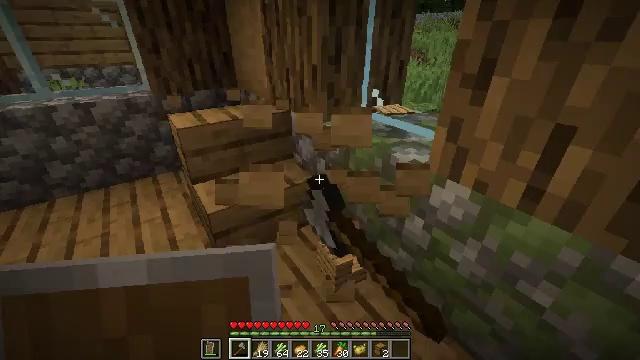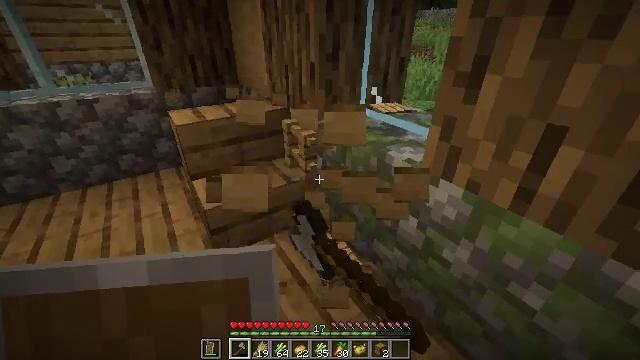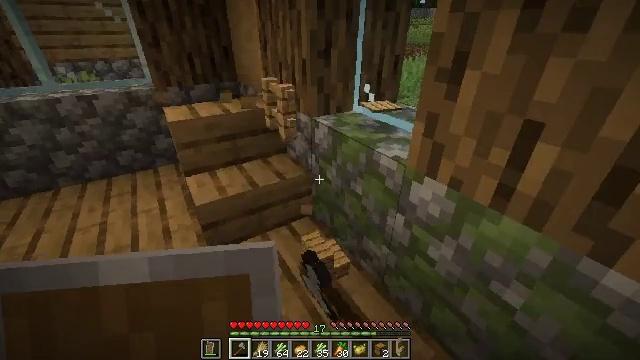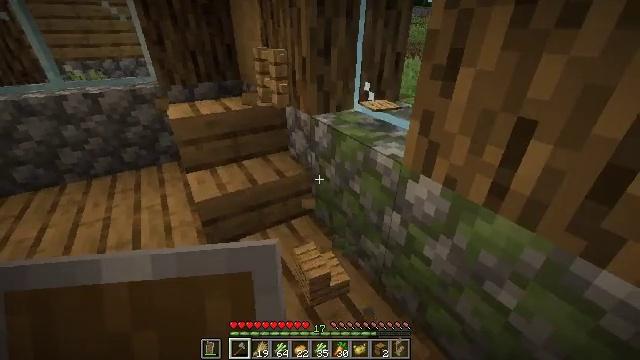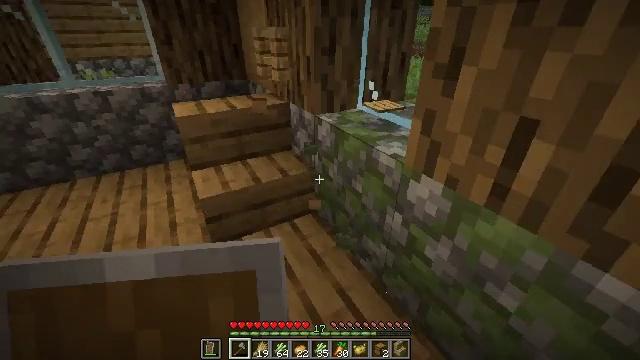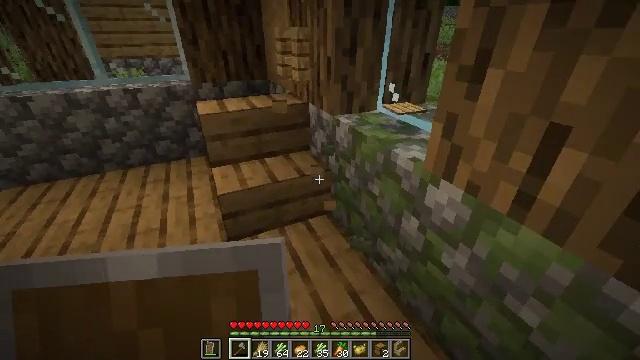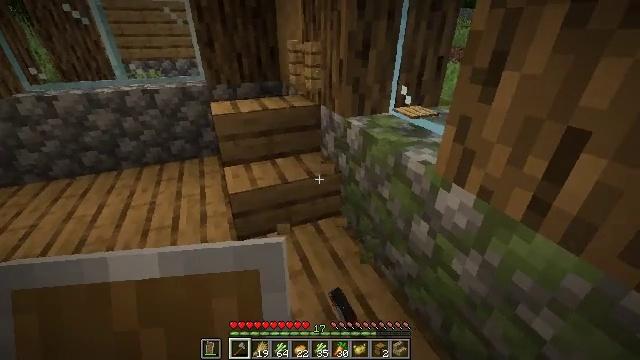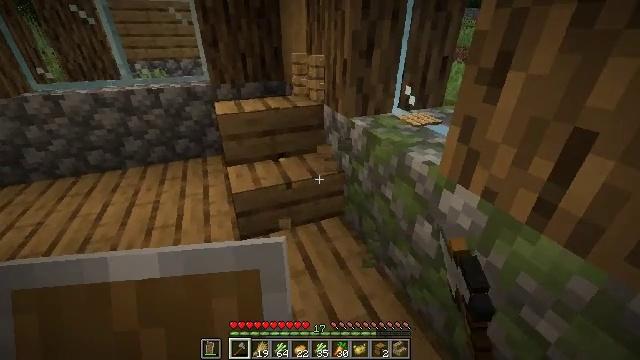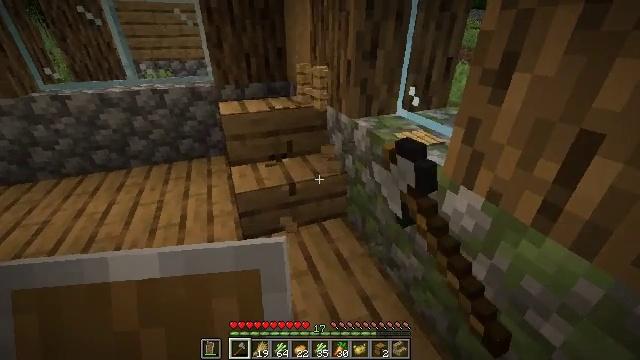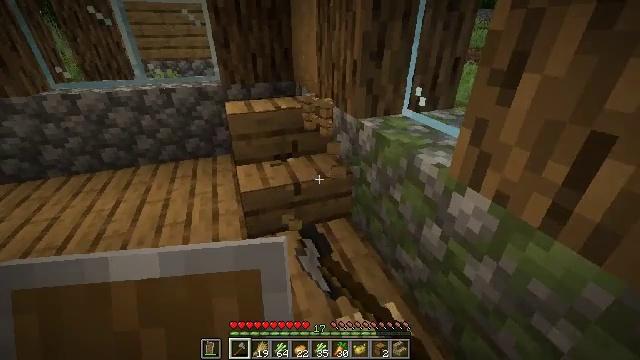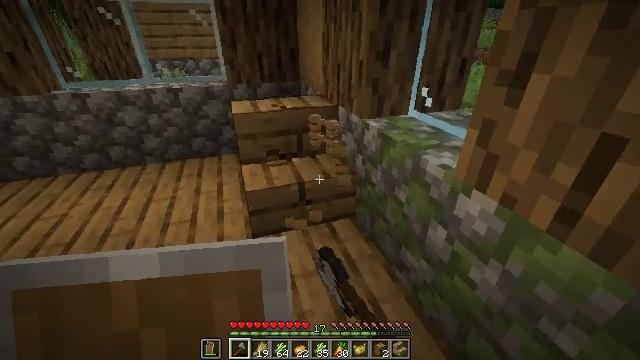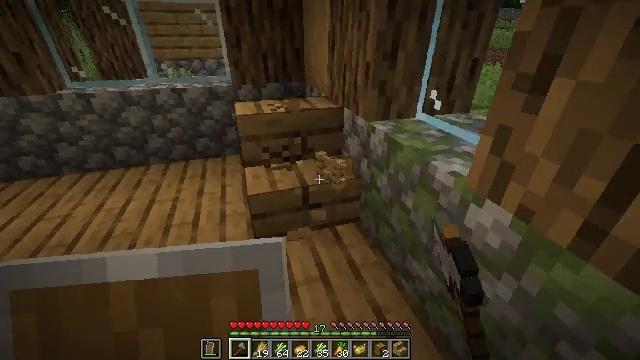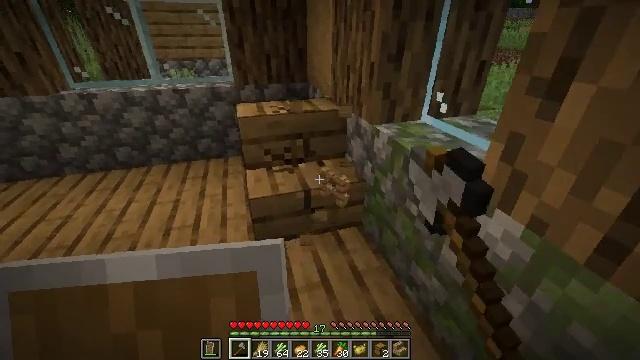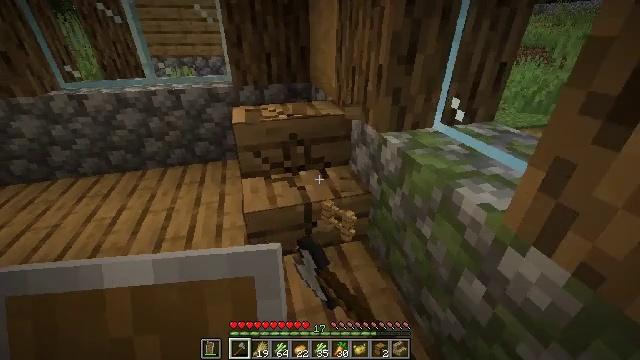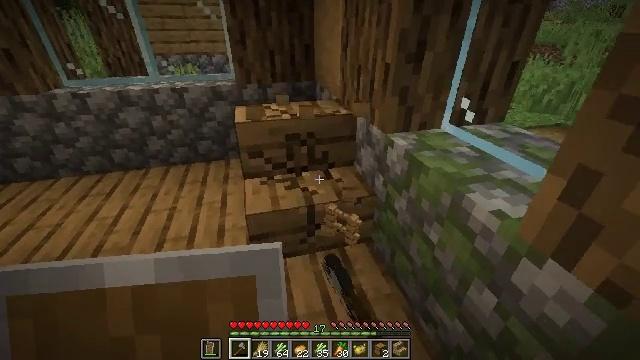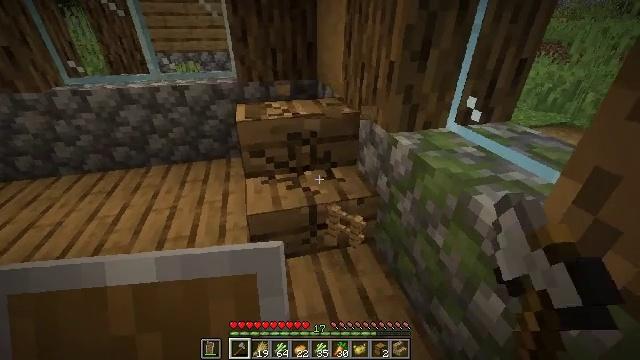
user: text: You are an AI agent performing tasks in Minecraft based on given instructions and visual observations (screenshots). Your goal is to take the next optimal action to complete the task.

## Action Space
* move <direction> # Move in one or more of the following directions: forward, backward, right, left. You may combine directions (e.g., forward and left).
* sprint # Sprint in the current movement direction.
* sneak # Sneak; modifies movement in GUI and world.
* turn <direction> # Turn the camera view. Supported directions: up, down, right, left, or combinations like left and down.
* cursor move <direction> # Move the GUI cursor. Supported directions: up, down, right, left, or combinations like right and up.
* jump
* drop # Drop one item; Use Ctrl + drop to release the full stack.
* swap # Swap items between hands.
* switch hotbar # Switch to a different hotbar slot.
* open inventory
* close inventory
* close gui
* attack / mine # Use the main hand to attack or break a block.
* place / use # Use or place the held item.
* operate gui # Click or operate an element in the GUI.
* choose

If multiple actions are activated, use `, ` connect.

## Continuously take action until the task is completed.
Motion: motion action
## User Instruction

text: Gather some oak stairs for reuse.
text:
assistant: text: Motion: turn left, attack / mine
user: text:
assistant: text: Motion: turn left, attack / mine
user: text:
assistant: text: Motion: turn left, attack / mine
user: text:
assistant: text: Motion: turn left, attack / mine
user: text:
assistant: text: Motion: turn left, attack / mine
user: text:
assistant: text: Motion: turn left, attack / mine
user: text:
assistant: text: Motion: attack / mine
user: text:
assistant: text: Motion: attack / mine
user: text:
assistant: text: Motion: turn left, attack / mine
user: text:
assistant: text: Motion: turn left, attack / mine
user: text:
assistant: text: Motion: move forward, turn left, attack / mine
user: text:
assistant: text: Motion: move forward, attack / mine
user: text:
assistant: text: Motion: attack / mine
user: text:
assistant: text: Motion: attack / mine
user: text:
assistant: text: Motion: attack / mine
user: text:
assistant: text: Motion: attack / mine
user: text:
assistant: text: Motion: attack / mine
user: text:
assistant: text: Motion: attack / mine
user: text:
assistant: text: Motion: attack / mine
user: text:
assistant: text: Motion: attack / mine
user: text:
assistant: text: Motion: attack / mine
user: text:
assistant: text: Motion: attack / mine
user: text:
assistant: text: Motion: attack / mine
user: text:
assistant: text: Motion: move forward, attack / mine
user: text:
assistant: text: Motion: attack / mine